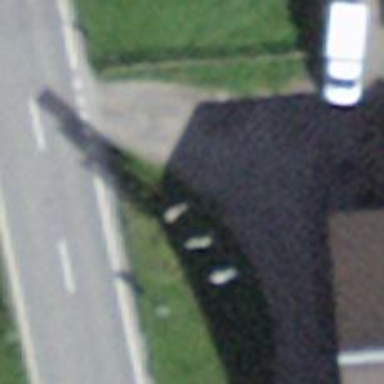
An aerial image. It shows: Flagpole with advertising flag attached.